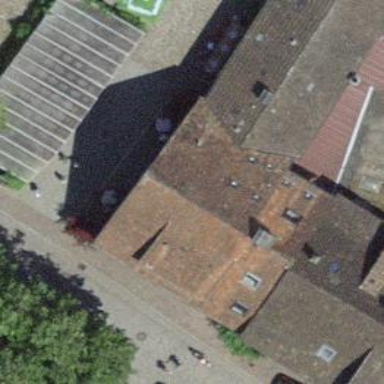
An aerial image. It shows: Hotel with restaurant.